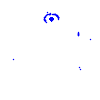
Particle: kaon